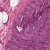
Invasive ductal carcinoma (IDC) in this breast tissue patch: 0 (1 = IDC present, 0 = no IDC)